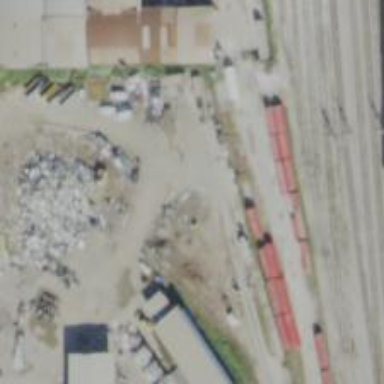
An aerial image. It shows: Manifest railway yard.